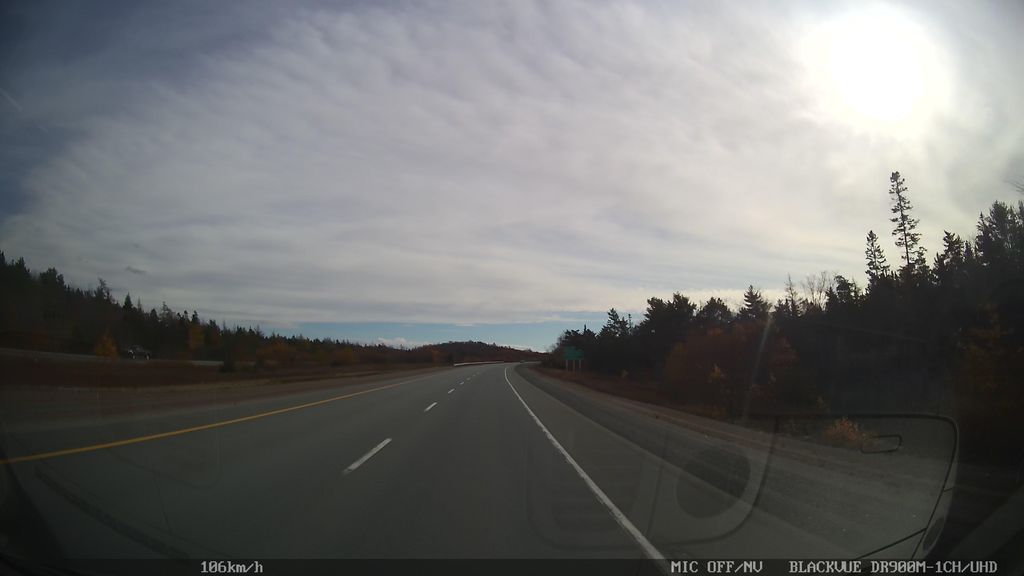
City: halifax